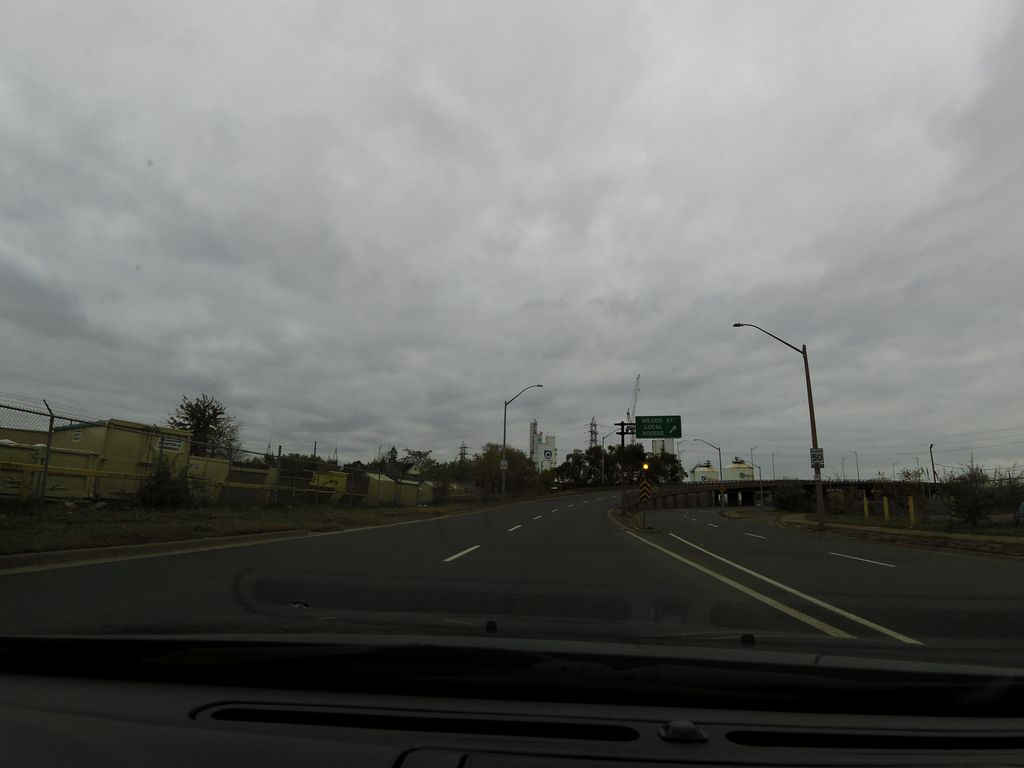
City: hamilton